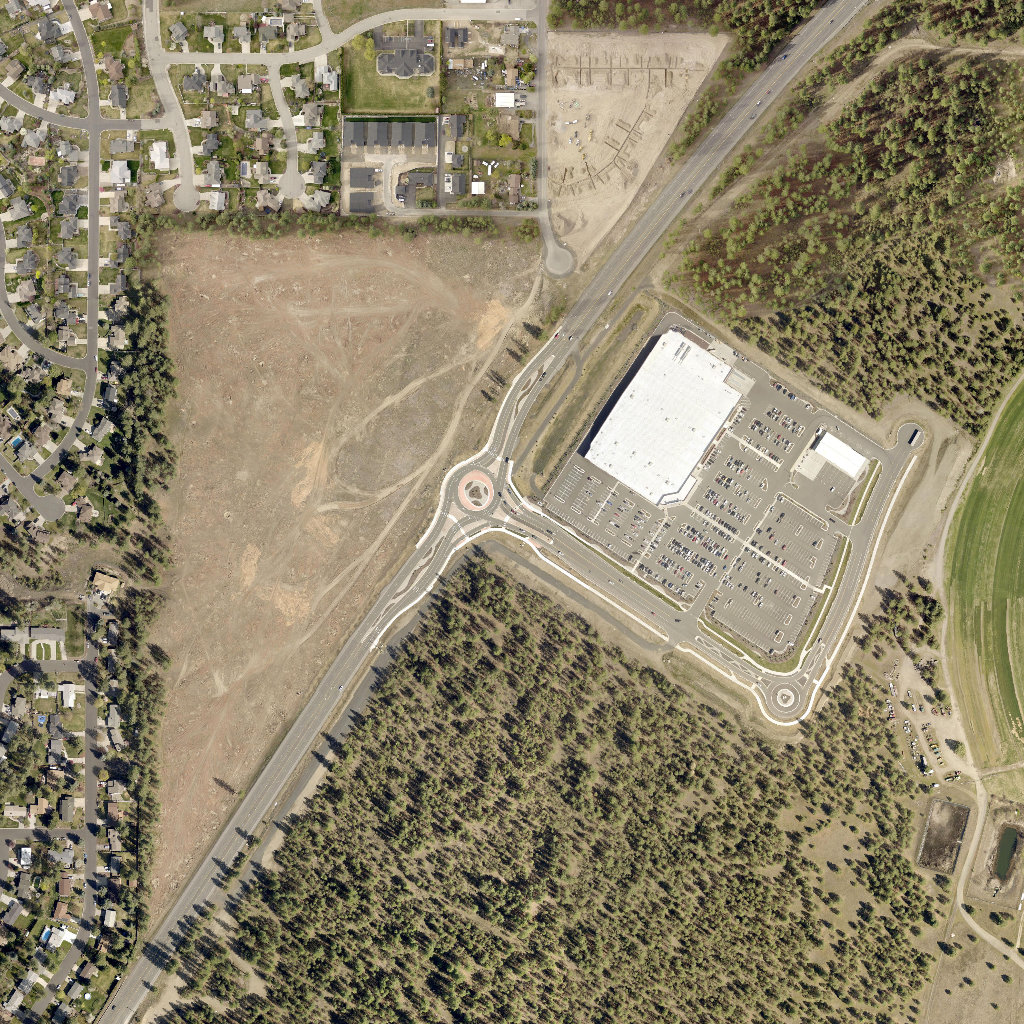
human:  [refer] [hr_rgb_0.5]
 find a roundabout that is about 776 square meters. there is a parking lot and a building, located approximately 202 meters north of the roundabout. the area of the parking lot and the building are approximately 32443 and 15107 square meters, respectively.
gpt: <box>[[75, 66, 78, 69, 0]]</box>